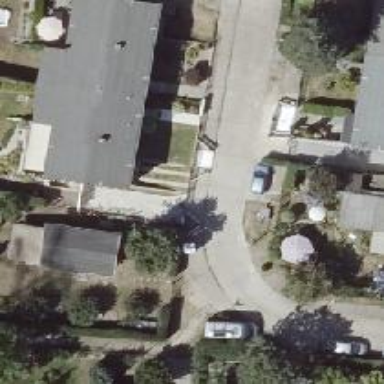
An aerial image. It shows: Concrete residential road with sidewalk on the left.